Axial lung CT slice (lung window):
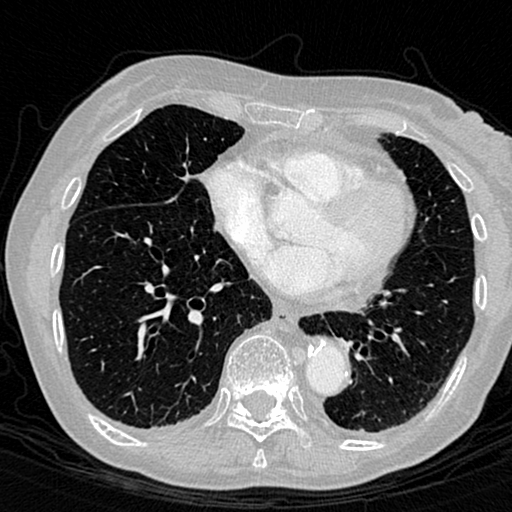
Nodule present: no